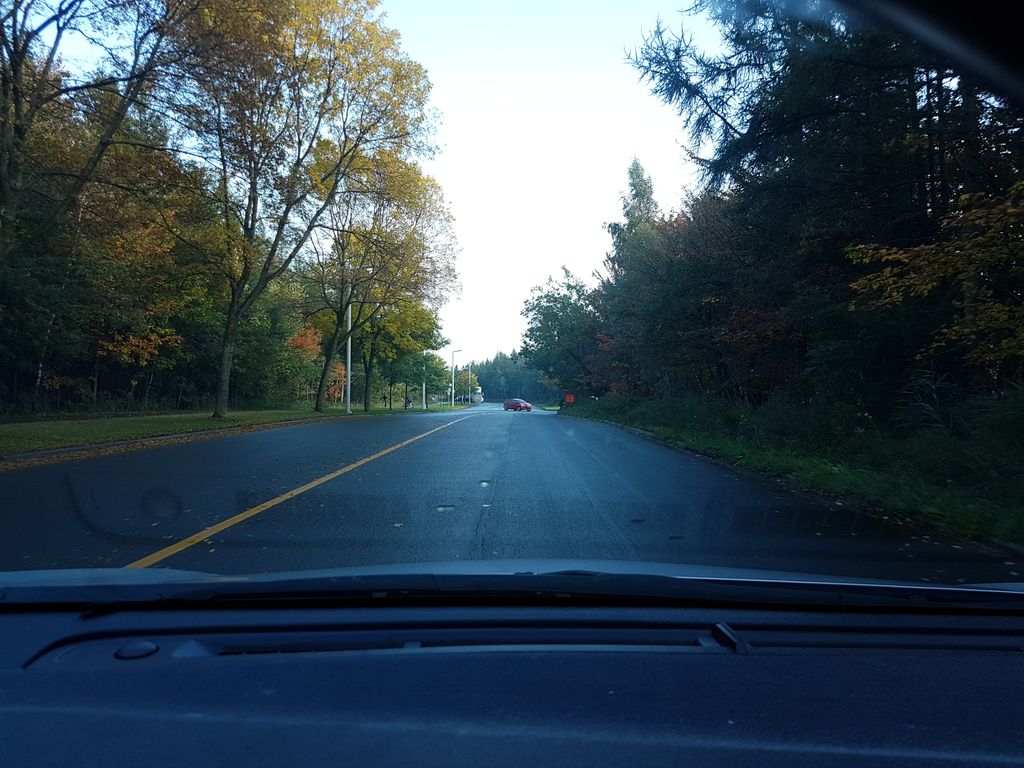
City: quebec_city